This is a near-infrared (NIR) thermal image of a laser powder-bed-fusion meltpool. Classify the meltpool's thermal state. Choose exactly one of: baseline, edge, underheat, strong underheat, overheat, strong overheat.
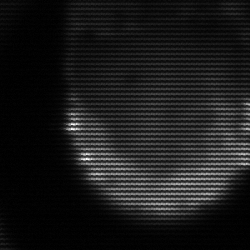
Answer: edge